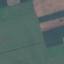
Label: AnnualCrop